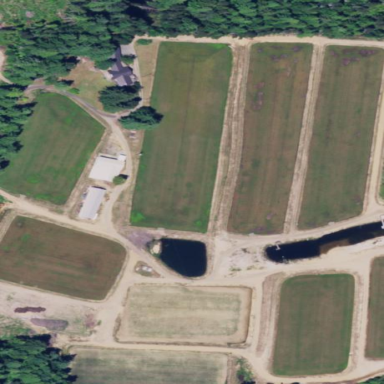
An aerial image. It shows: Farmland with cranberries as the crop.